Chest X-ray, PA view. Patient: 52 years old, sex M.
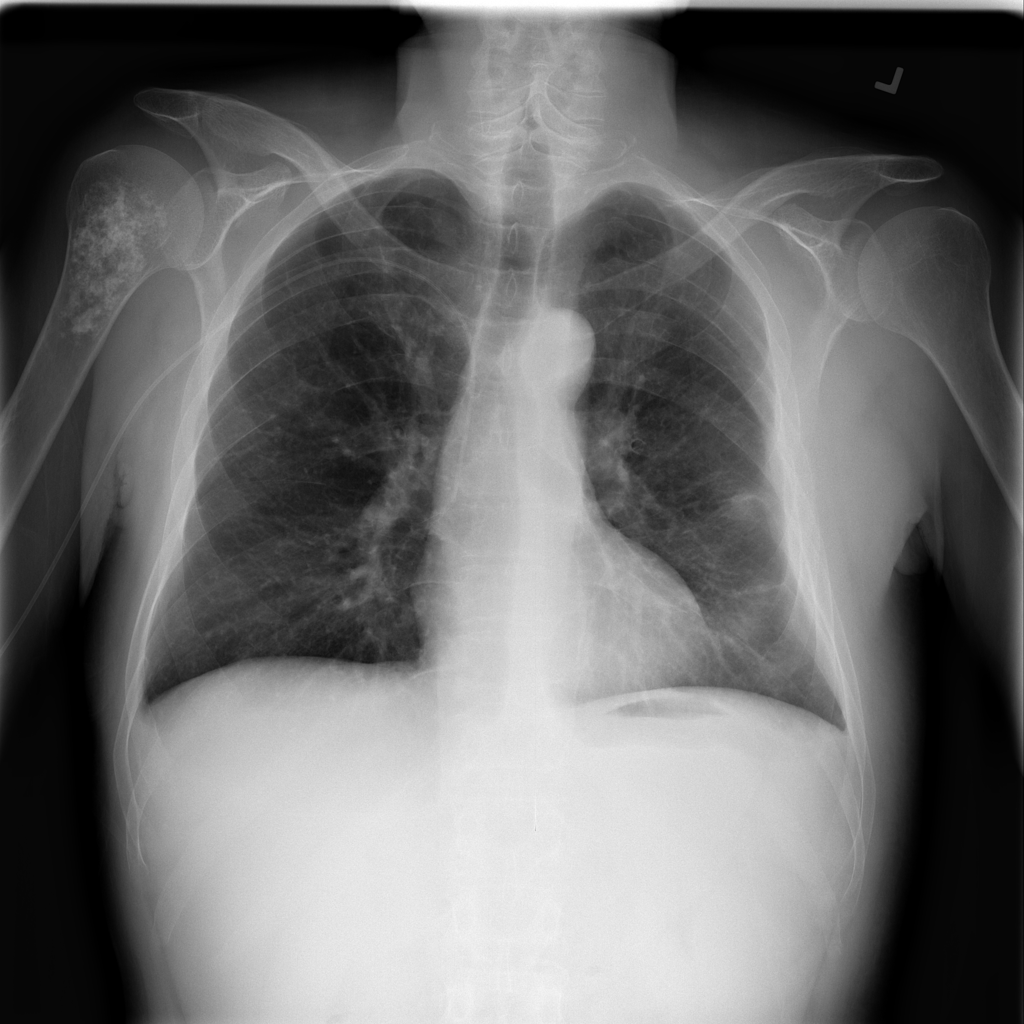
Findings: Atelectasis, Pleural_Thickening